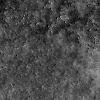
Atmospheric dust classification: not_dusty